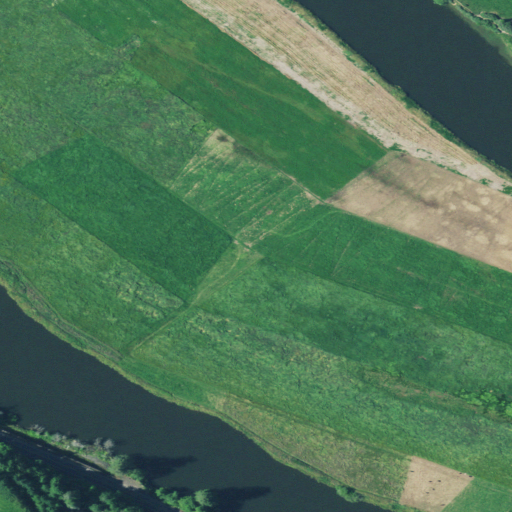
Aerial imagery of valley in Oregon named Coos River Valley containing herbaceous wetlands, open water, low intensity development, open development, grassland, and medium intensity development